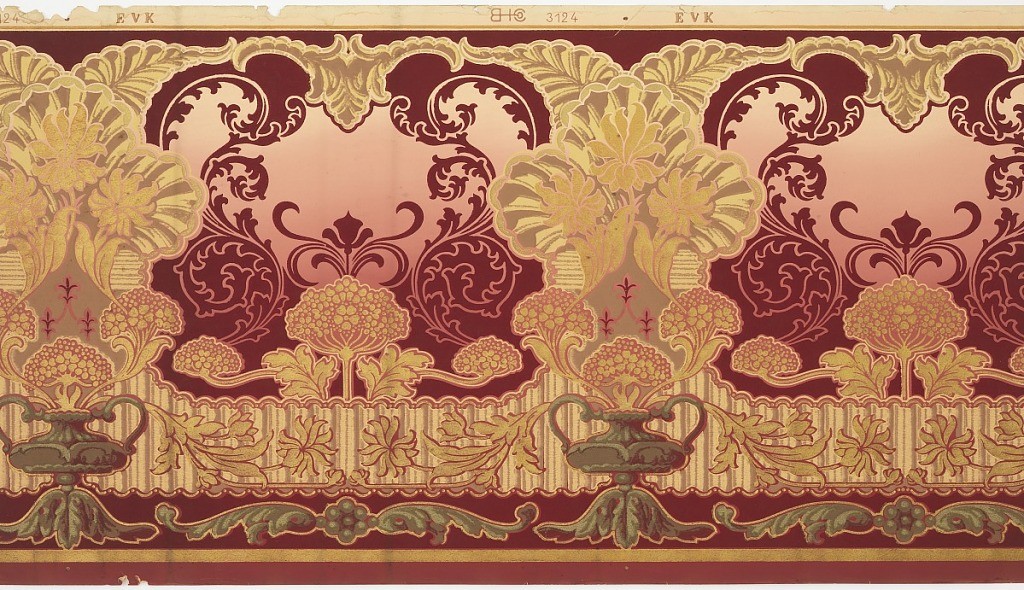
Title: Frieze
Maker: Benton, Heath & Co., Hoboken, New Jersey, 1875 - 1917
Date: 1905–1915
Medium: Machine-printed paper
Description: Dense and dark design with bouquets of Queen Anne's Lace-like flowers, every second one in an urn. A grouping of three flowers above each urn. Background shades from pink at top to red at bottom.